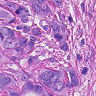
Metastatic tissue present: yes